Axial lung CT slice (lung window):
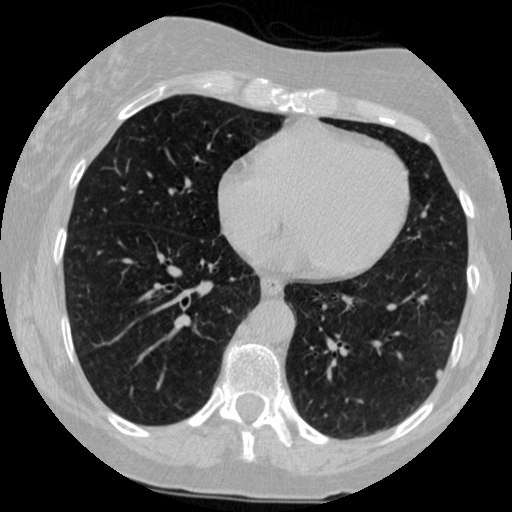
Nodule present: yes
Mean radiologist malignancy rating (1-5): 2.333